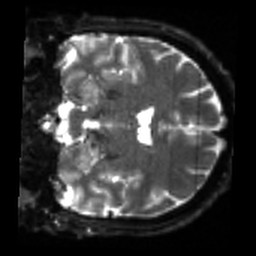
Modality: sbref
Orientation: coronal
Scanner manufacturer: siemens
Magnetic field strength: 3 T
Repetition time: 4 s
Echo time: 0.0594 s